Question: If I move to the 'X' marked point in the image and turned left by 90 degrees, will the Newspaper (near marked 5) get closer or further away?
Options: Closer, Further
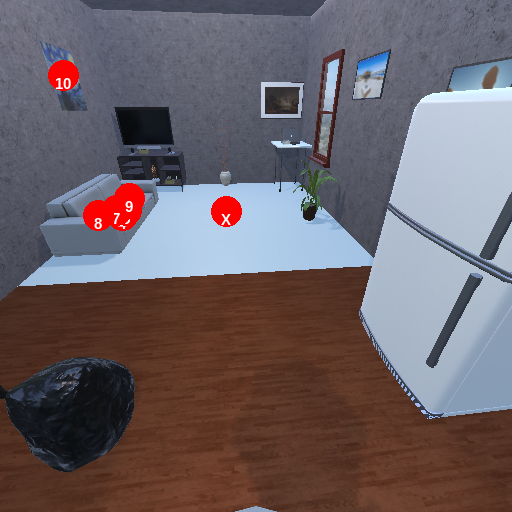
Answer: Closer